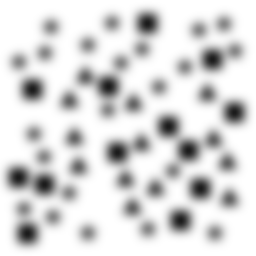
Squares: 13
Triangles: 13
Stars: 22
Total shapes: 48